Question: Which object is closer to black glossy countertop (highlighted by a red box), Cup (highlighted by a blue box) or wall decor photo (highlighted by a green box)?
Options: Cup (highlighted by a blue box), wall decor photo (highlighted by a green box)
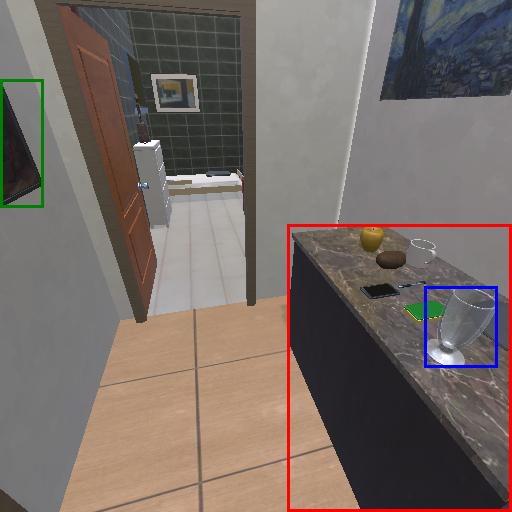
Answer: Cup (highlighted by a blue box)